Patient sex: F
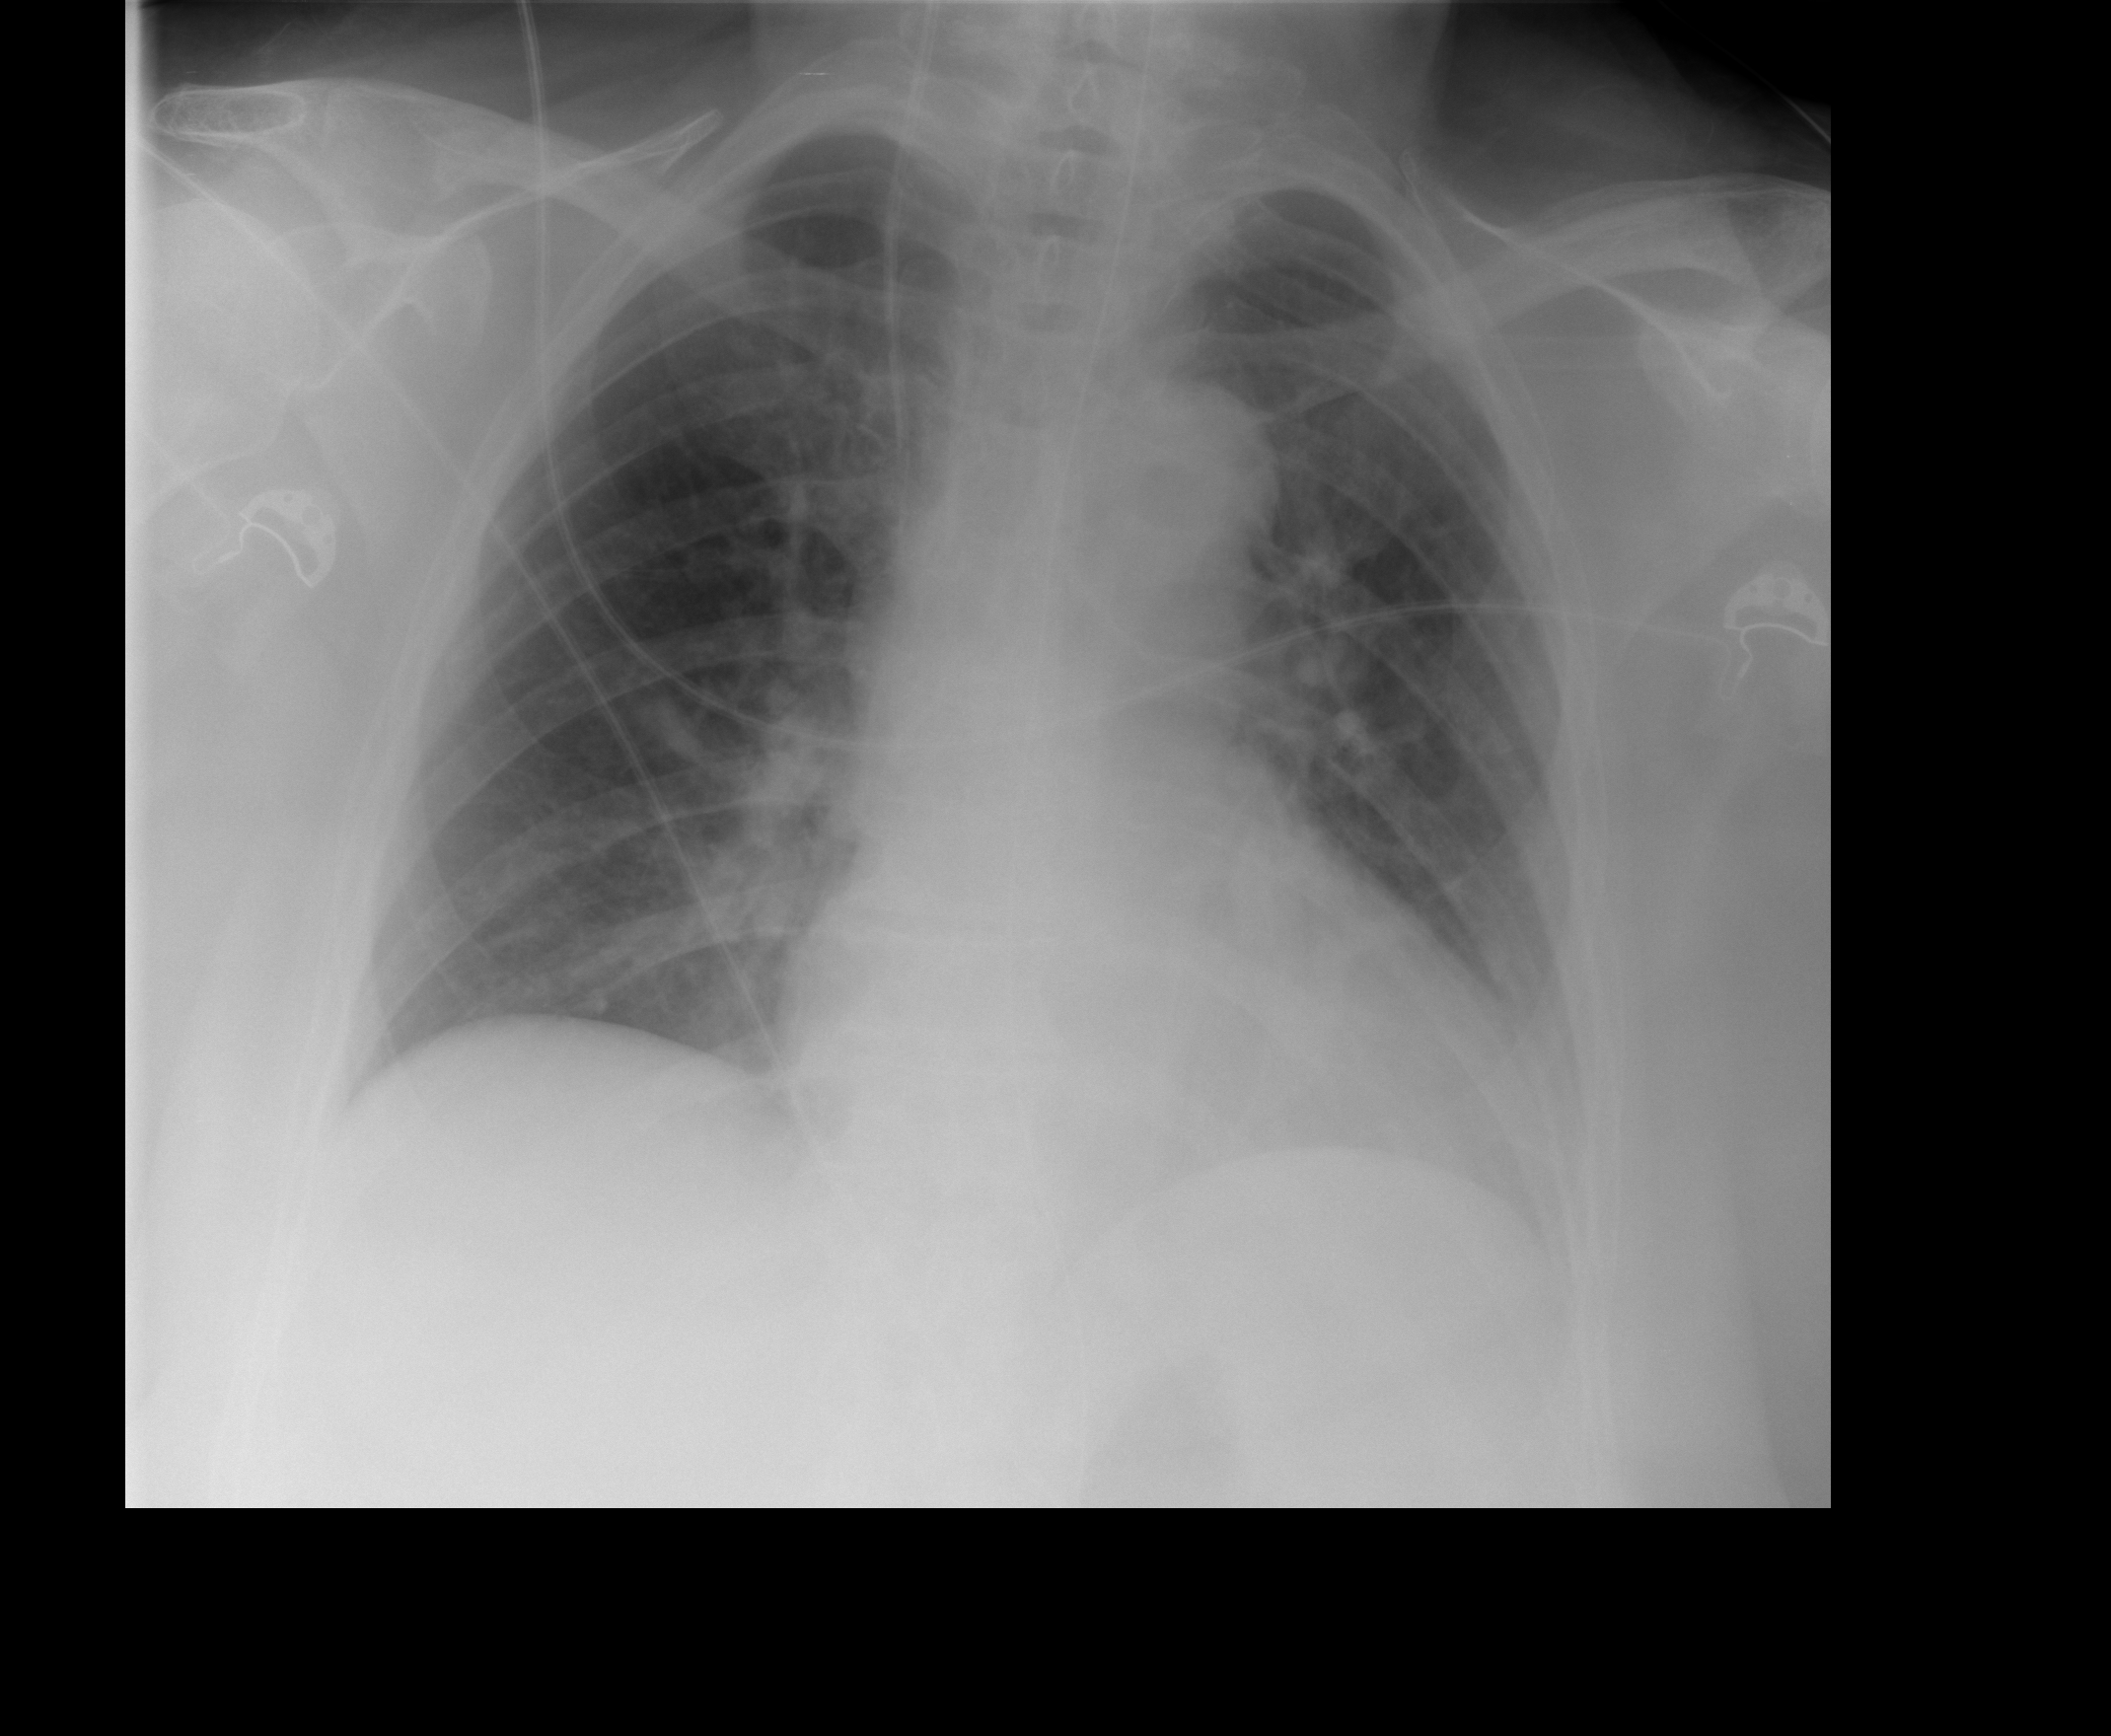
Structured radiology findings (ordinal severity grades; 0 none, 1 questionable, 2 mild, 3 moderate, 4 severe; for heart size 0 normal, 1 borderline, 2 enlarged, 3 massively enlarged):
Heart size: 0
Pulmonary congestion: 1
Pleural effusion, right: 0
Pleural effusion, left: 0
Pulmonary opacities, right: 0
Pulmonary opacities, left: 0
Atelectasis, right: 0
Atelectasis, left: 0